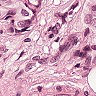
Metastatic tissue present: yes